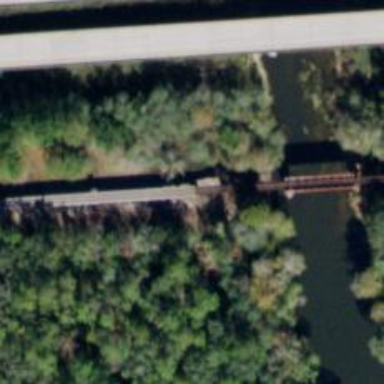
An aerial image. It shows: Railway bridge marked by milepost AN.